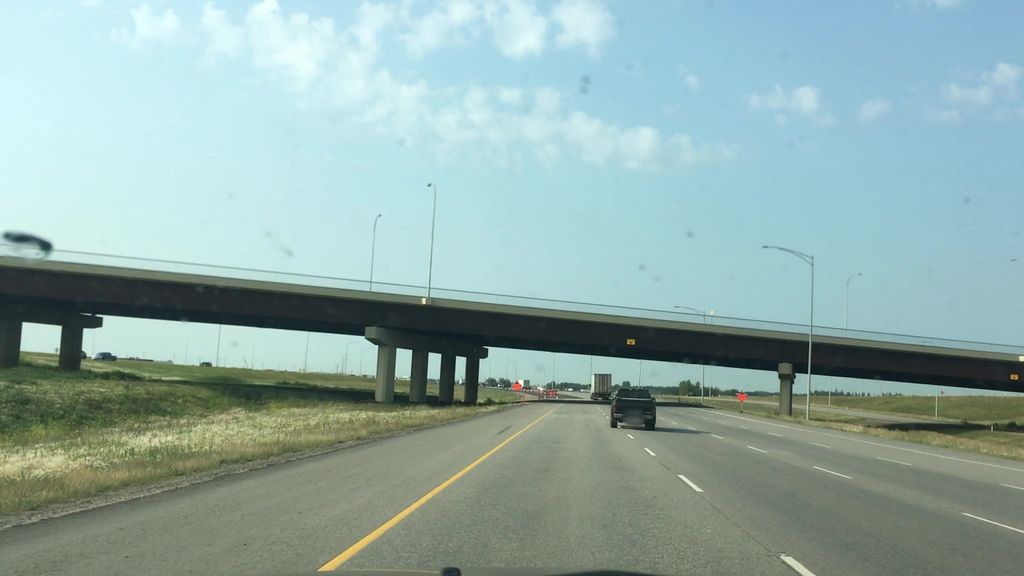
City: edmonton